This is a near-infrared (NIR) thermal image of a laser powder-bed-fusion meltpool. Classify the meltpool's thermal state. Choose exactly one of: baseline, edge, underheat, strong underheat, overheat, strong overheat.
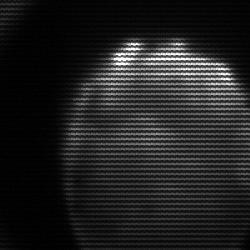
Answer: edge